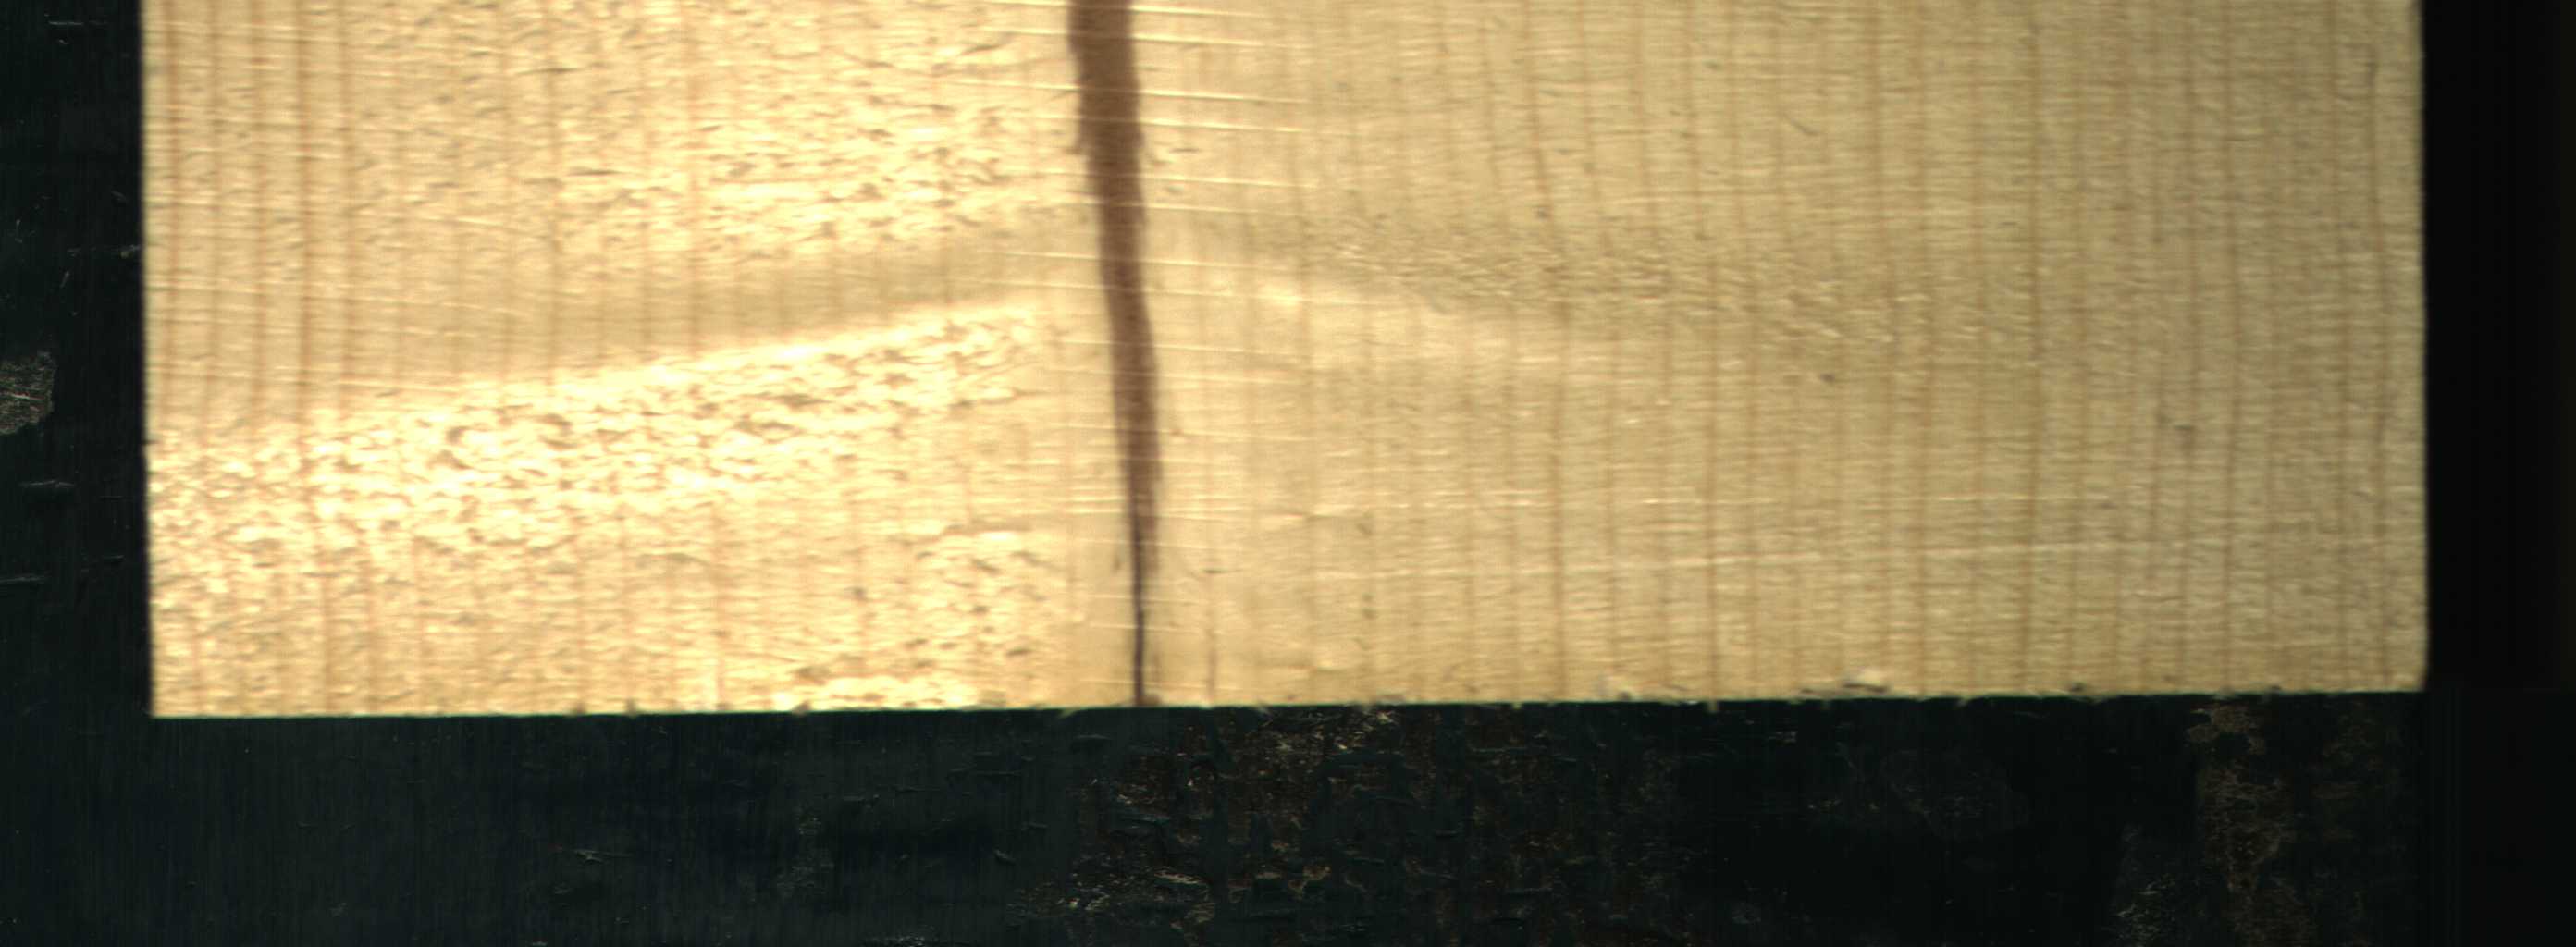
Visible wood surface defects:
Marrow